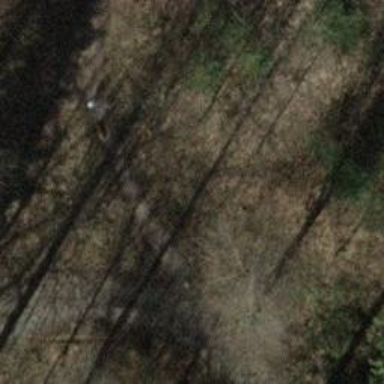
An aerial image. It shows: Compacted grade3 track.